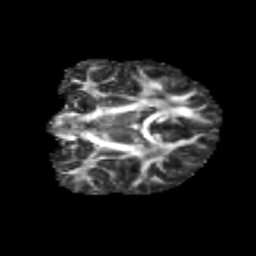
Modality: FA
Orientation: coronal
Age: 9
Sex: female
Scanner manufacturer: siemens
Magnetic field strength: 3 T
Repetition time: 3.8 s
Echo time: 0.07 s